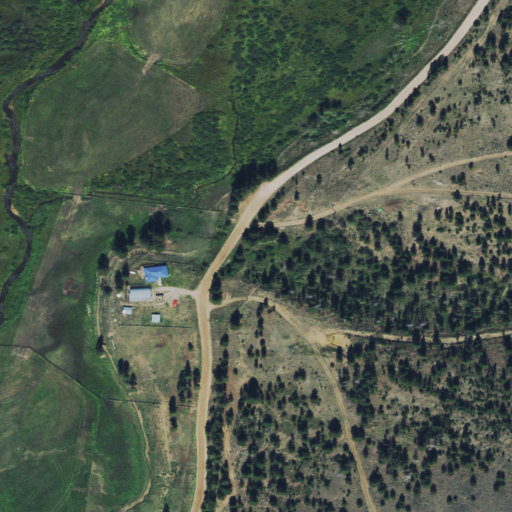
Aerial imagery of valley in Montana named Arbuckle Gulch containing evergreen forest, shrub, pasture, woody wetlands, herbaceous wetlands, low intensity development, and open development